Aerial crown-view tile of a tropical tree (Barro Colorado Island, Panama), acquired 20240813:
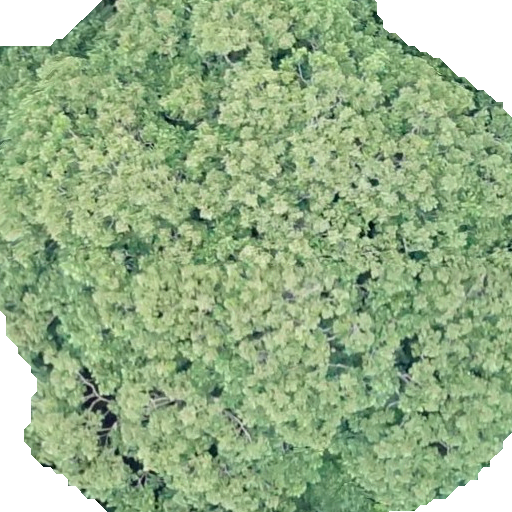
Species: Dipteryx oleifera
GBIF accepted scientific name: Dipteryx oleifera
Crown area: 419.191 m²